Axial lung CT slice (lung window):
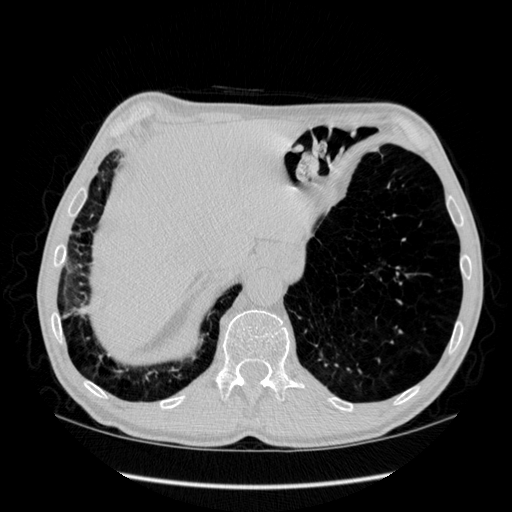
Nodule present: no